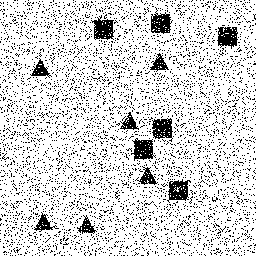
Squares: 6
Triangles: 6
Stars: 0
Total shapes: 12